Question: i have a huge file and as an output some columns doesn't have a value, i need to fill these columns with 0 for further analysis. I can separate the columns with space or tab, now below it is seen separated with tab.

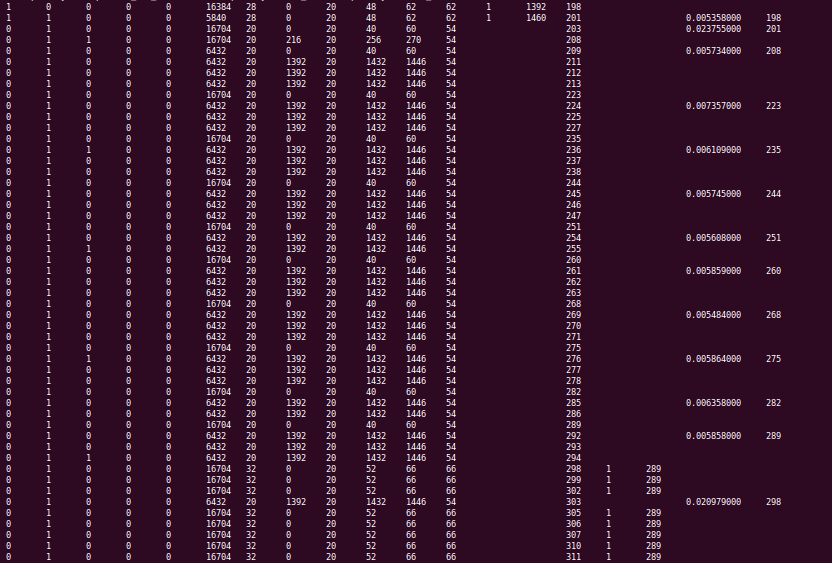
Answer: This is really a job for a CSV parser, but if it has to be a regex, and you never have tabs within quoted CSV entries, you could search for
'''
(^| )(?= |$)
'''
and replace with
'''
$10
'''
So, in Perl:
'''
(ResultString = $subject) =~
s/( # Match either...
^ # the start of the line (preferably)
| # or
# a tab character
) # remember the match in backreference no. 1
(?= # Then assert that the next character is either
# a(nother) tab character
| # or
$ # the end of the line
) # End of lookahead assertion
/${1}0/xg;
'''
This will transform
'''
1 2 4 7 8
2 3 5 6 7
'''
into
'''
1 2 0 4 0 0 7 8
0 2 3 0 5 6 7 0
'''